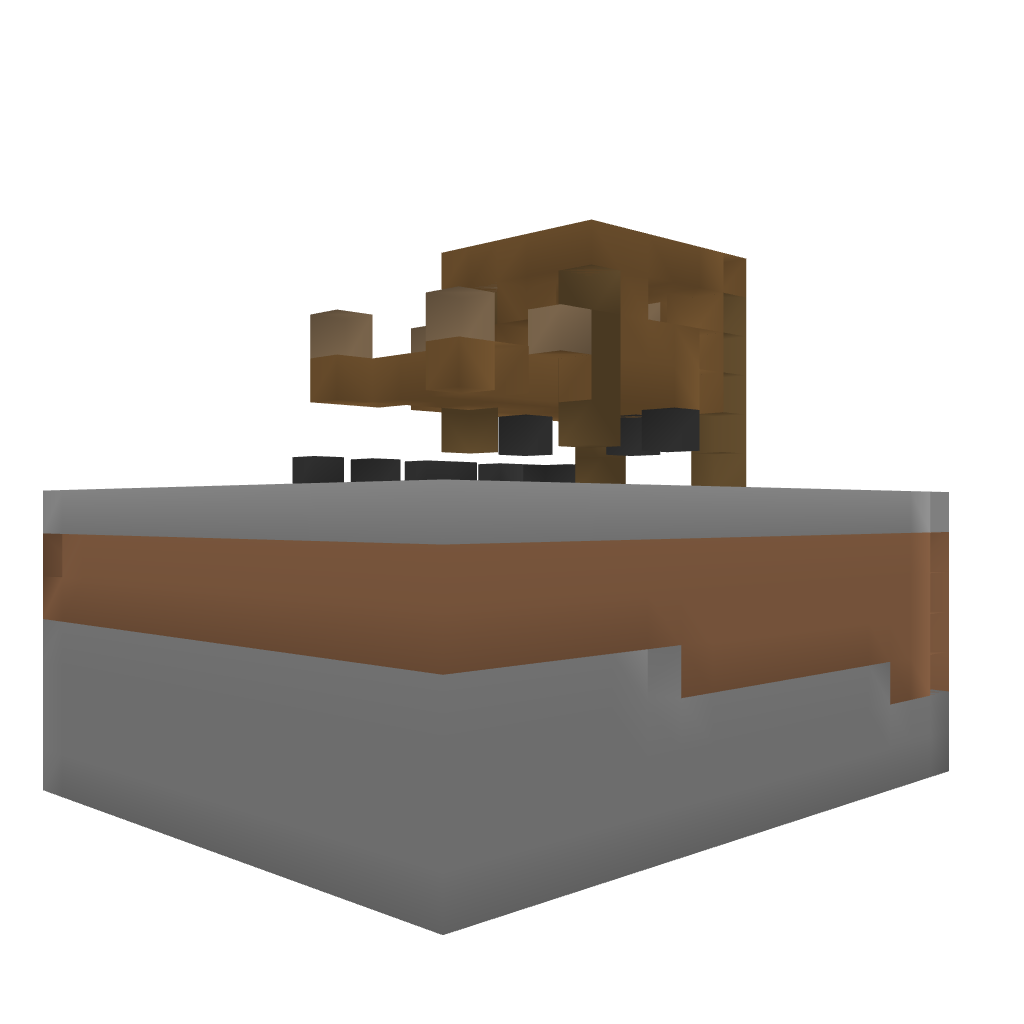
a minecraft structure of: Casa de Bruja(Witch Hause)